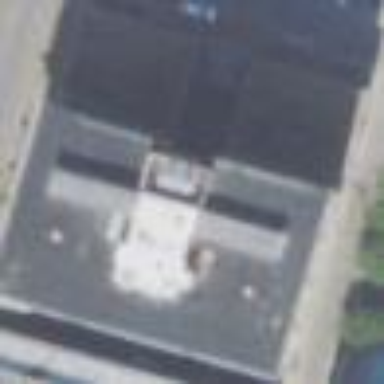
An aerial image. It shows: Commercial building.